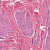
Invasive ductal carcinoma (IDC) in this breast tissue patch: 0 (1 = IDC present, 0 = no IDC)